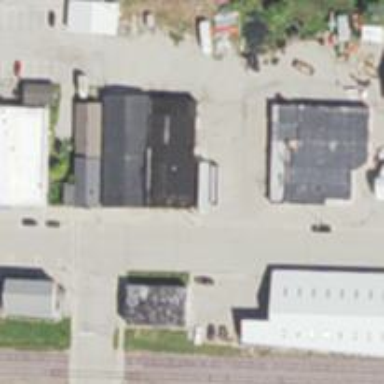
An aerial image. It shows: Alley classified as service road.